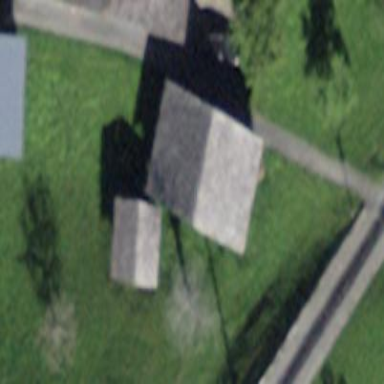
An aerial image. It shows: Barn.